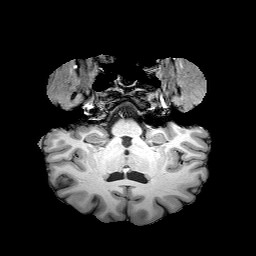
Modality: T1w
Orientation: sagittal
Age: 50
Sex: male
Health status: healthy